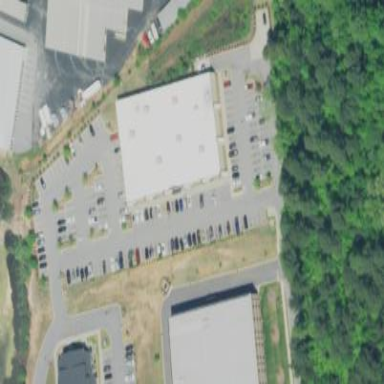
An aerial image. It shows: Retail building.